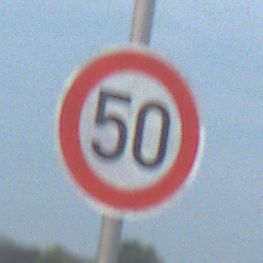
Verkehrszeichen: Geschwindigkeit50
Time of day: SunriseSunset
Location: Outdoor (Nature)
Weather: PartlyCloudy
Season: NotSpecified
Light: Natural